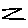
Label: zigzag